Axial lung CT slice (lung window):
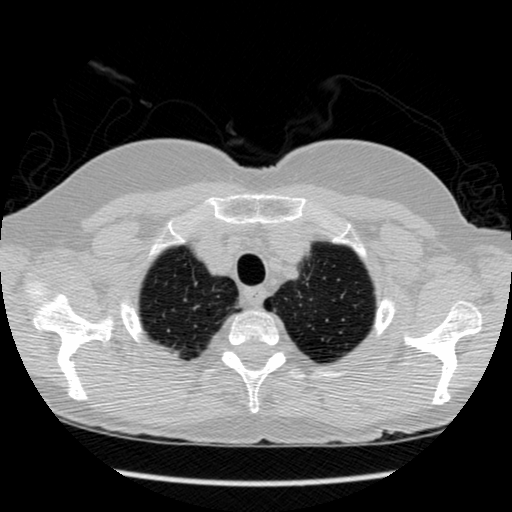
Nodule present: no